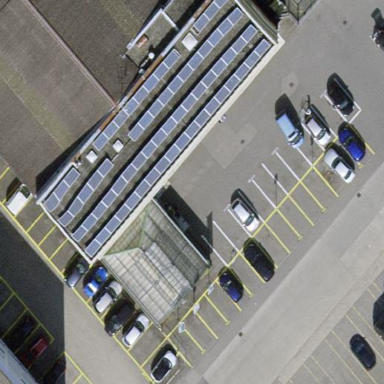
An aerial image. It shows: Parking area.